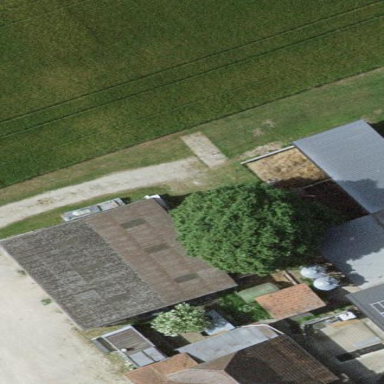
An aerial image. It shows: Barn.